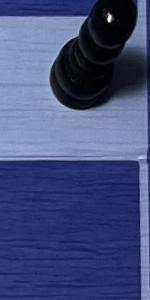
Label: Empty